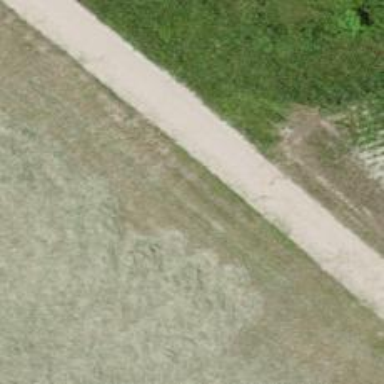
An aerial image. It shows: Track with grade2 tracktype.